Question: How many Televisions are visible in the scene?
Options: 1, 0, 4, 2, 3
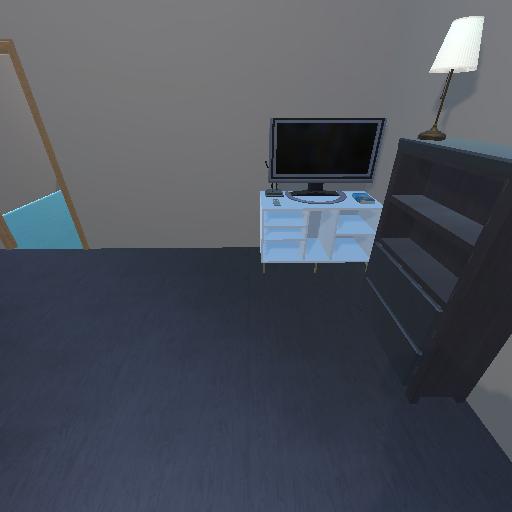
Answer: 1